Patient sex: M
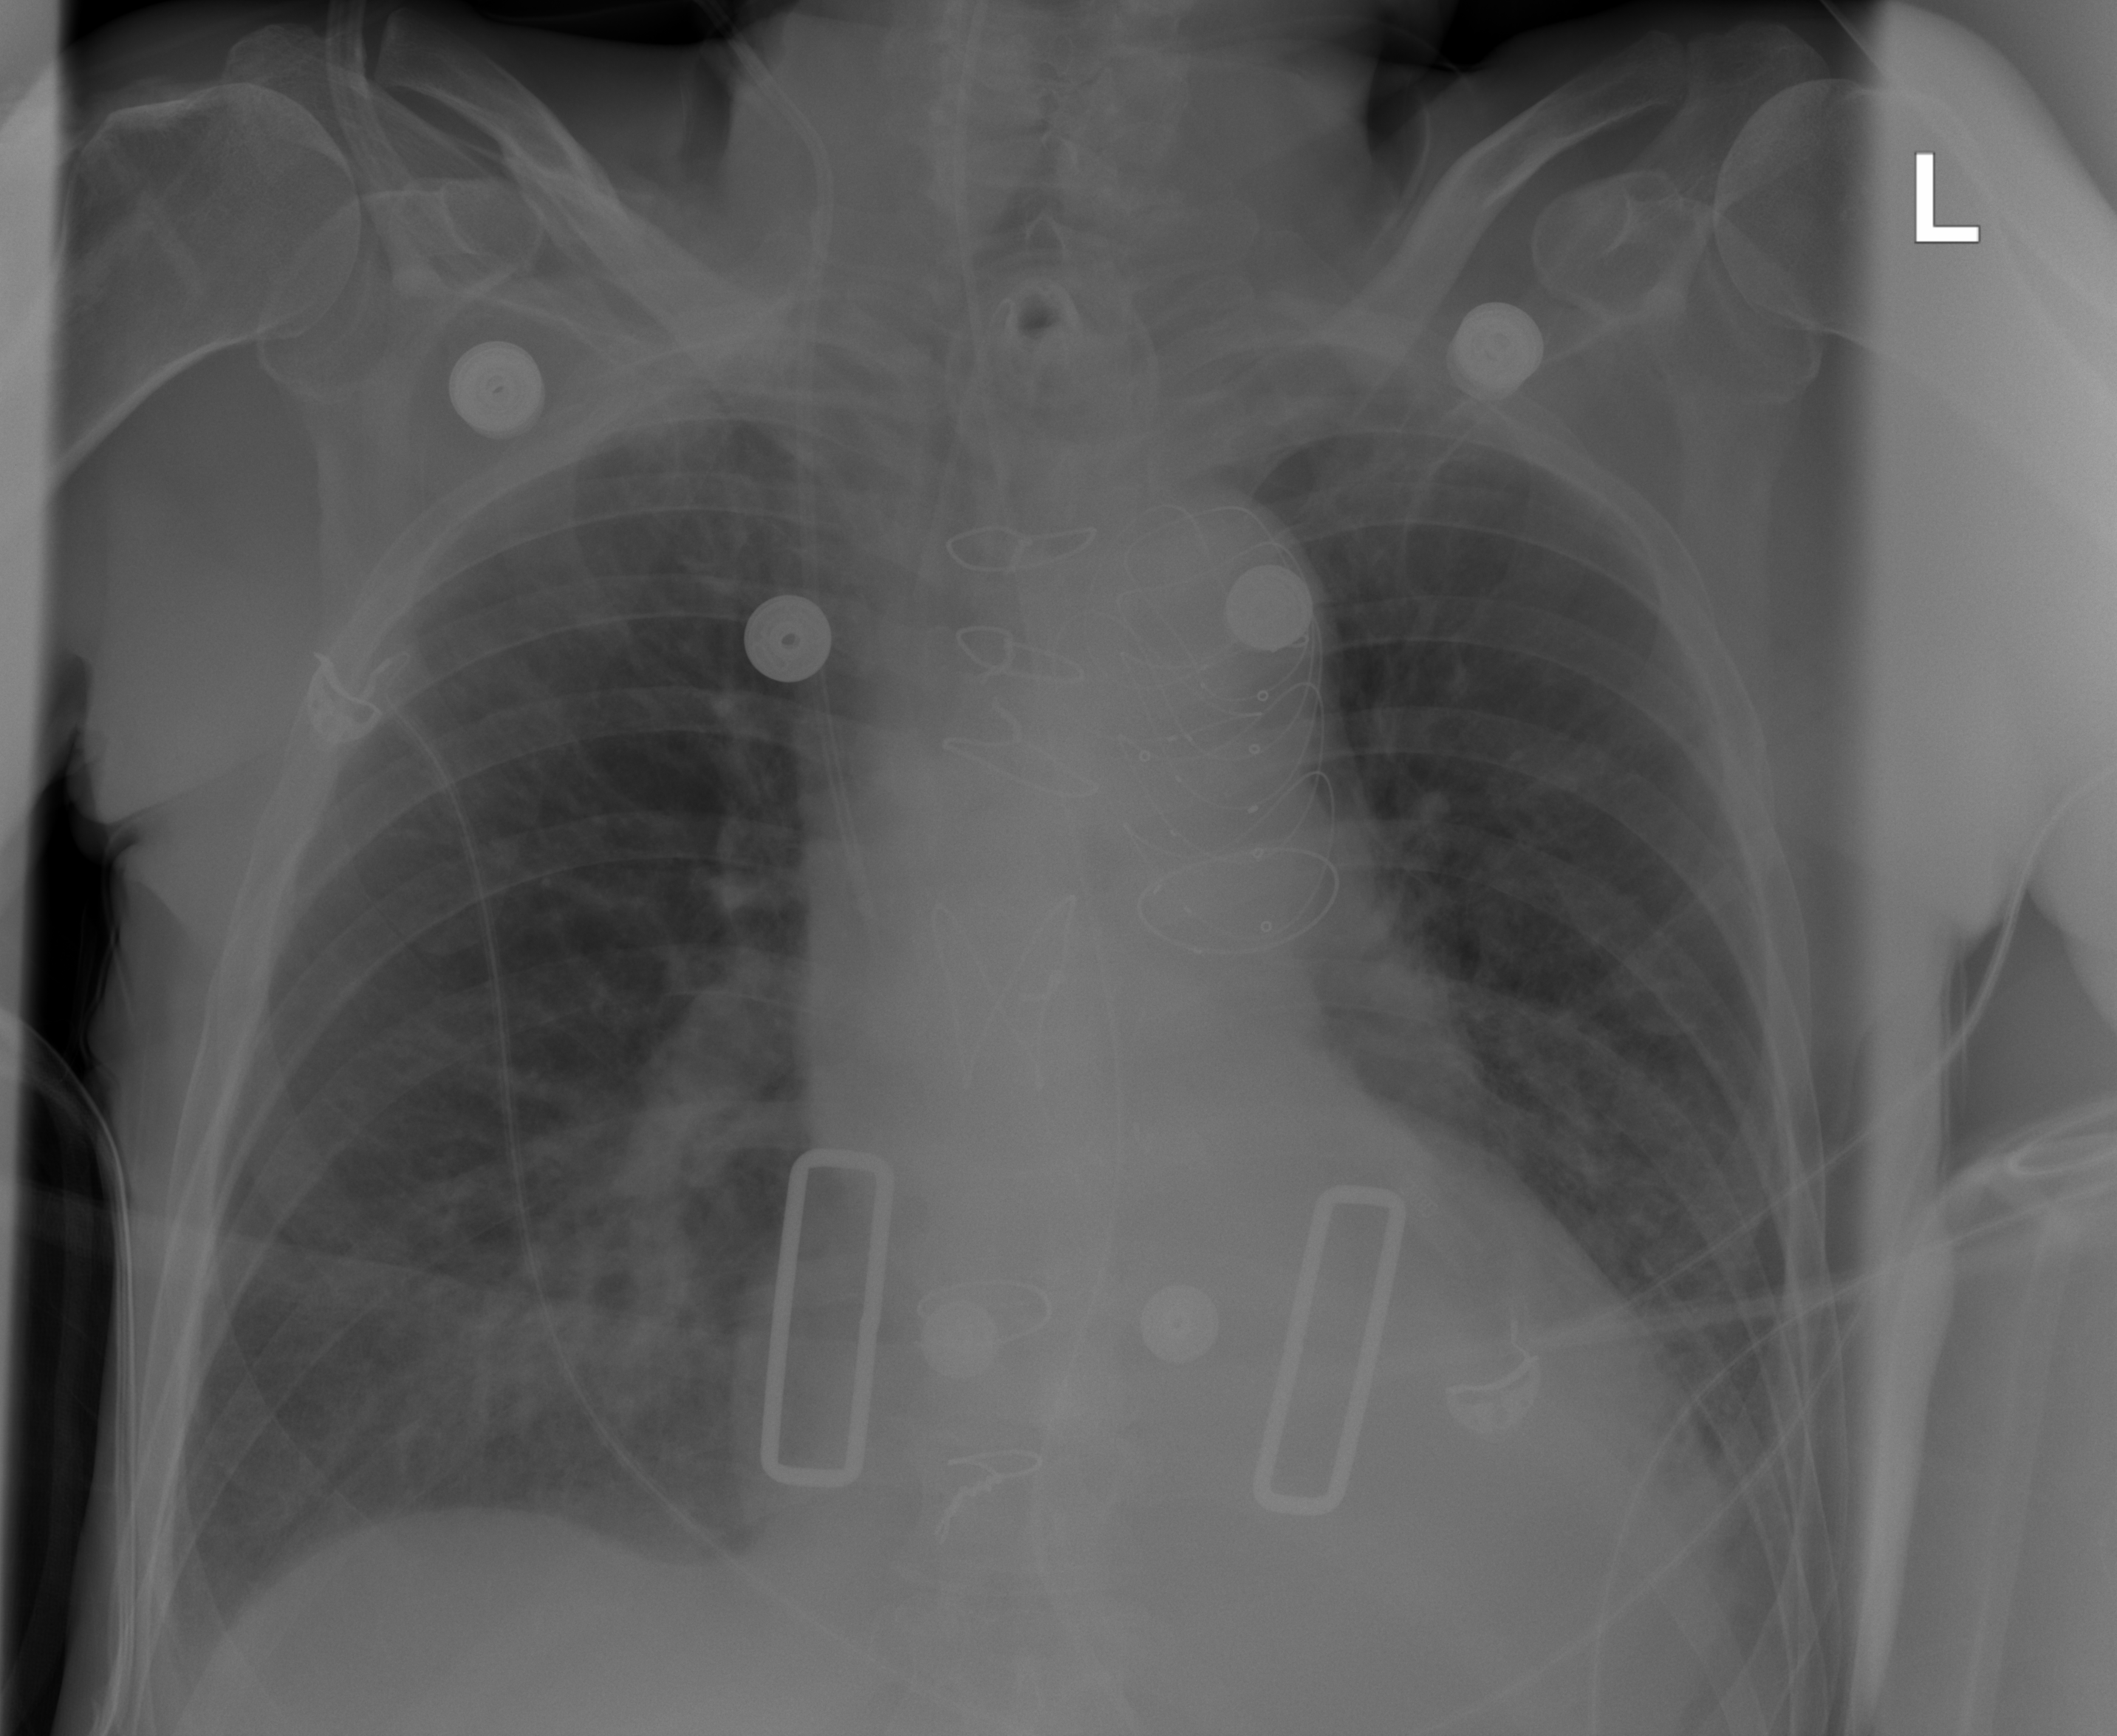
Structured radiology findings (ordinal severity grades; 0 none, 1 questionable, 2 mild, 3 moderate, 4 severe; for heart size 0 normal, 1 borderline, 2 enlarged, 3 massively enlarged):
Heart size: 2
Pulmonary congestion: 2
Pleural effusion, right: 0
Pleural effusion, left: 0
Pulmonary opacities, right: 0
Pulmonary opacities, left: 0
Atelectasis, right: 0
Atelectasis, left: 0